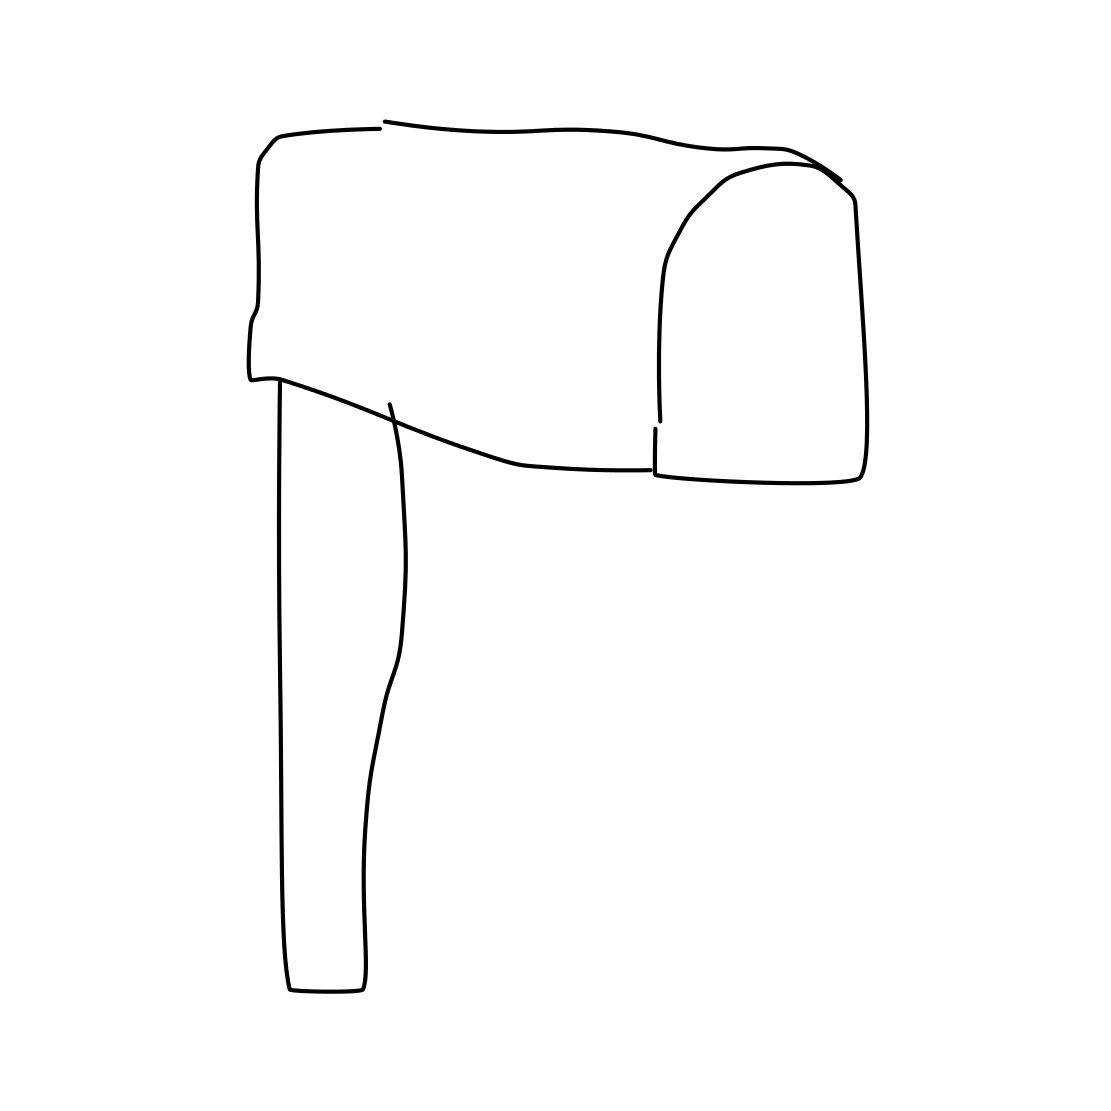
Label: mailbox